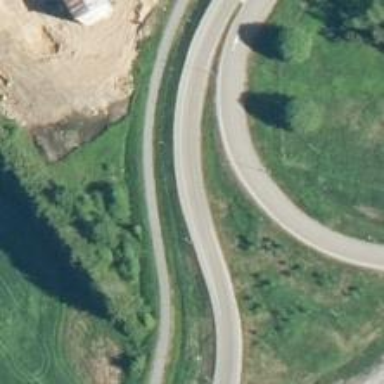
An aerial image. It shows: Trunk link road with asphalt surface.